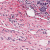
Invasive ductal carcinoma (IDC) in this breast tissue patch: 1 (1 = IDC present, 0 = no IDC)